Question: I'm interested in making compiler, parser, and parser generator, but I don't know much about them.
After reading an answer of <URL>, I tried to make a 'very' simple LaTeX parser.
This is the code:
'''
grammar Latex;
latex : ITEM*;
ITEM : CMD|LAWTEXT;
CMD : CHEAD ARGS;
CHEAD : '\\' LETTER(LETTER|DIGIT)*;
LETTER : 'A'..'Z'|'a'..'z';
DIGIT : '0'|'1'|'2'|'3'|'4'|'5'|'6'|'7'|'8'|'9';
ARGS : '{' ITEM* '}';
LAWTEXT : (LETTER|DIGIT|WHITESPACE|PUNC)*;
WHITESPACE
: ' '|'\t'|'\n'|'\r';
PUNC : '!'|'^';
'''
(There's only two char in PUNC, for test purpose)
And this is the error message:
'''
[18:39:09] warning(200): C:\Users\***\Documents\Latex.g:9:12: Decision can match input such as "{'\t'..'\n', '\r', ' '..'!', '0'..'9', 'A'..'Z', '\\', '^', 'a'..'z', '}'}" using multiple alternatives: 1, 2
As a result, alternative(s) 2 were disabled for that input
[18:39:09] error(201): C:\Users\***\Documents\Latex.g:9:12: The following alternatives can never be matched: 2
[18:39:09] error(211): C:\Users\***\Documents\Latex.g:1:8: [fatal] rule Tokens has non-LL(*) decision due to recursive rule invocations reachable from alts 1,2. Resolve by left-factoring or using syntactic predicates or using backtrack=true option.
'''
I found that this error happens because there's an ambiguity, a code can be interpreted in more than two ways, but I have no idea how this ambiguity is generated.
And this is the diagram and two ways something can be interpreted (maybe).

... but how '\' and '}' can be confused?
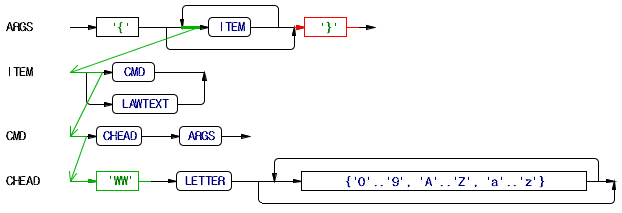
Answer: > I'm interested in making compiler, parser, and parser generator, but I don't know much about them.
ANTLR creates a lexer and parser for you based on the grammar you write. ANTLR itself is the parser generator, so you don't write the parser generator itself (luckily!). A compiler is an application that takes the tree your parser generates and translates the input into some other form: this is something you need to do yourself. So, to emphasize: ANTLR helps you create a parser for your language, the rest is up to you.
Now, the problem(s).
Your grammar contains almost only lexer rules. Lexer rules start with a capital letter and are used to tokenize your input source. So rules like these:
'''
LETTER : 'A'..'Z'|'a'..'z';
...
LAWTEXT : (LETTER|DIGIT|WHITESPACE|PUNC)*;
'''
might cause the lexer to create a 'LETTER' token on its own. If you always want a lower- or uppercase ascii letter to become a 'LAWTEXT' token, then you need to make 'LETTER' a fragment rule like this:
'''
fragment LETTER : 'A'..'Z'|'a'..'z';
...
LAWTEXT : (LETTER|DIGIT|WHITESPACE|PUNC)+;
'''
And as you can see, I ended the 'LAWTEXT' rule with a '+' instead of a '*': you don't want to create tokens that contain nothing (empty string).
Also, 'args', 'item' and 'cmd' are no suitable candidates for lexer rule: they should be parser rules instead.
Here's a grammar that generates a lexer and parser without any errors:
'''
grammar Latex;
latex
: item* EOF
;
item
: cmd
| LAWTEXT
;
cmd
: CHEAD args
;
args
: '{' item* '}'
;
CHEAD
: '\' LETTER (LETTER | DIGIT)*
;
LAWTEXT
: (LETTER | DIGIT | WHITESPACE | PUNC)+
;
fragment
WHITESPACE
: ' ' | ' ' | '
' | '
'
;
fragment
PUNC
: '!' | '^'
;
fragment
LETTER
: 'A'..'Z' | 'a'..'z'
;
fragment
DIGIT
: '0'..'9'
;
'''
## EDIT
As I already mentioned: lexer rules start with a capital letter while parser rules start with a lower case letter. A lexer, which is sometimes called a tokenizer or scanner, is responsible for chopping up the input source. The input source starts of as being just a stream of characters. These characters are then grouped together by the lexer. So, given the following lexer rules:
'''
Identifier
: (Letter | '_') (Letter | '_' | Digit)*
;
Assign
: '='
;
Number
: Digit+ ('.' Digit+)?
;
fragment Digit
: '0'..'9'
;
fragment Letter
: 'a'..'z' | 'A'..'Z'
;
Spaces
: (' ' | ' ' | '
' | '
') {skip();}
;
'''
could take input source like:
'''
foo = 12.34
'''
which the lexer sees as:
'''
'f', 'o', 'o', ' ', '=', ' ', '1', '2', '.', '3', '4', EOF
'''
and will create the following tokens:
- 'Identifier "foo"'- 'Assign "="'- 'Number "12.34"'
(note that there are no tokens being created from the white spaces: I skipped these!)
After the lexer has created tokens from your input source, the parser is passed these tokens. An assignment parser rule could then look like:
'''
assignment
: Identifier Assign Number
;
'''
It is important to keep in mind that the input source is first tokenized by the lexer and only that process, the parser rules come into play.